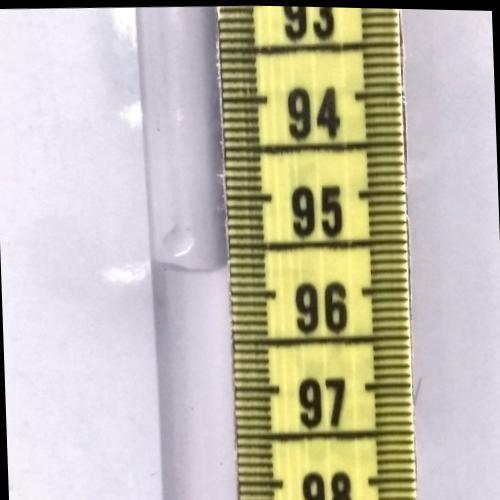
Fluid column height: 95.7 cm